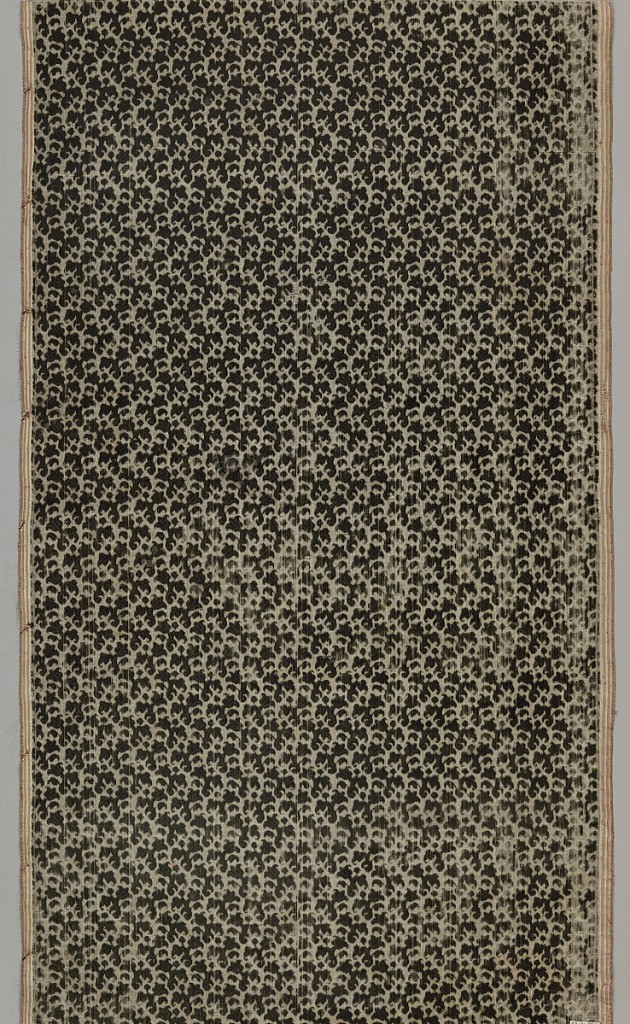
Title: Textile
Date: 17th century
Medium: silk Technique: velvet
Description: Allover pattern of small black flowers on silver.